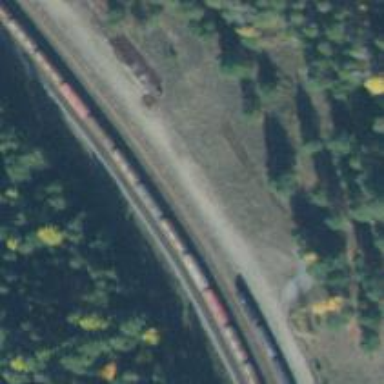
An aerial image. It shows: Railway siding for service.